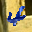
Label: 4